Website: crate-barrel
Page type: account-selection
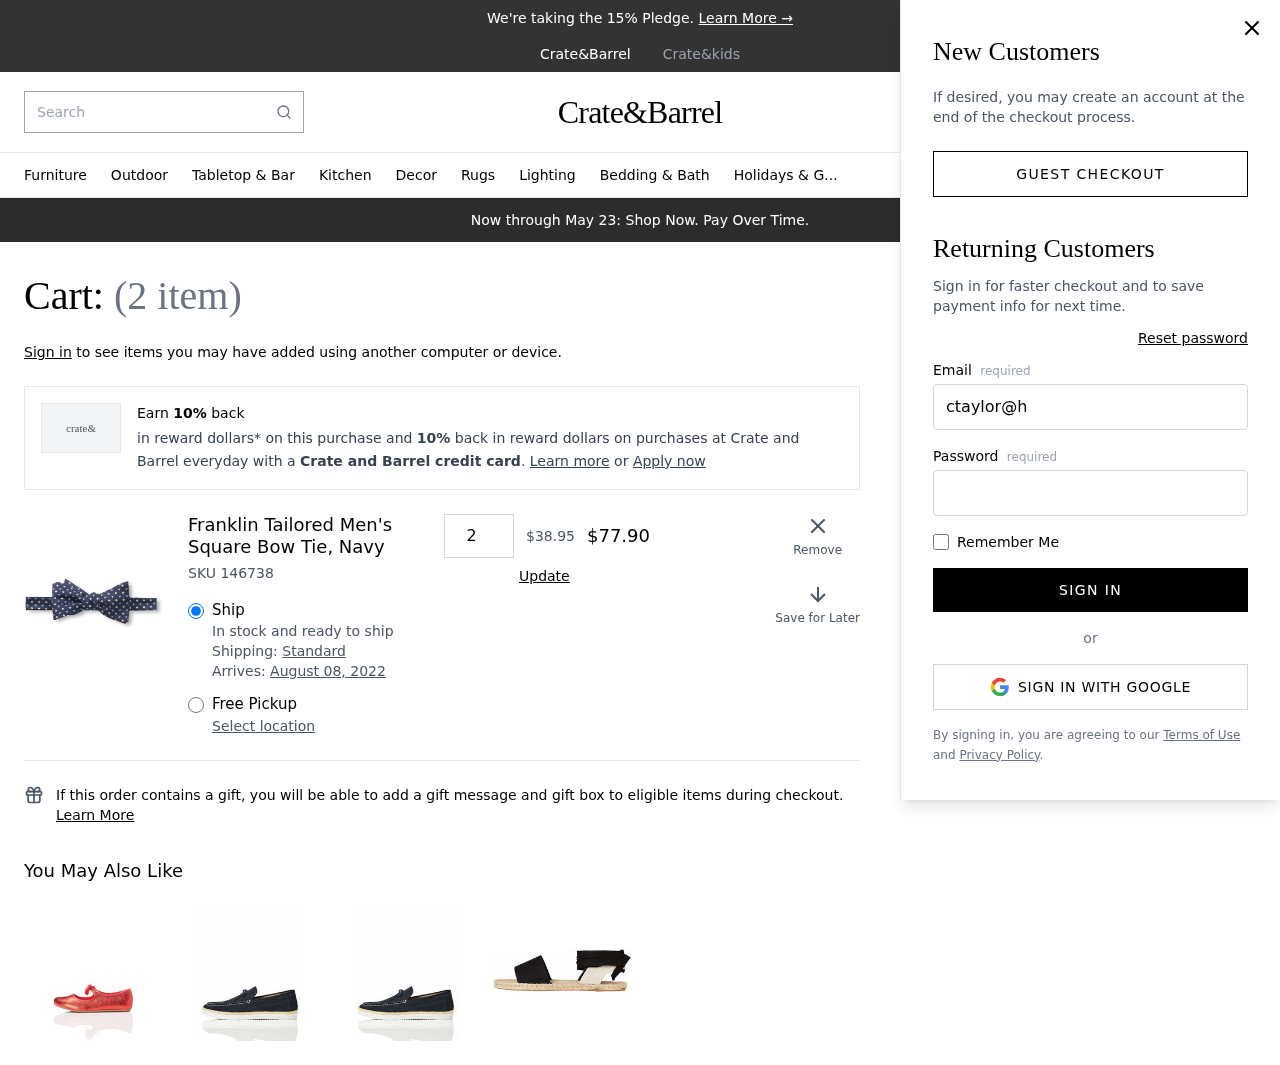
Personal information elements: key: PII_EMAIL
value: ctaylor@hotmail.com
Product elements: key: PRODUCT1_NAME
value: Franklin Tailored Men's Square Bow Tie, Navy
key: PRODUCT1_PRICE
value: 38.95
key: PRODUCT1_QUANTITY
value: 2
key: PRODUCT1_SKU
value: SKU 146738
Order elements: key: ORDER_NUM_ITEMS
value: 2
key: ORDER_DELIVERY_DATE
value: August 08, 2022
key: ORDER_SUBTOTAL
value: $77.90
Search elements: key: HEADER_SEARCH
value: Search